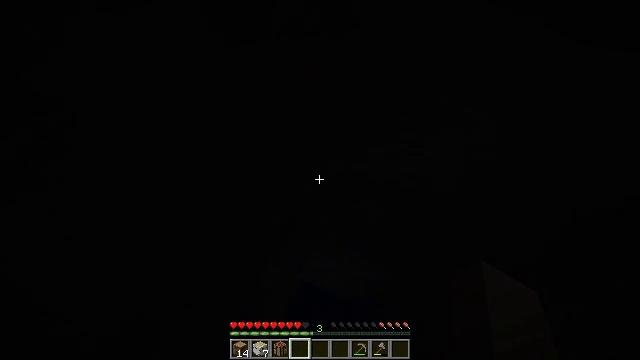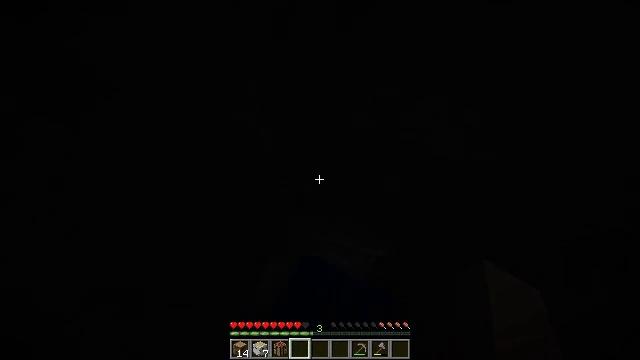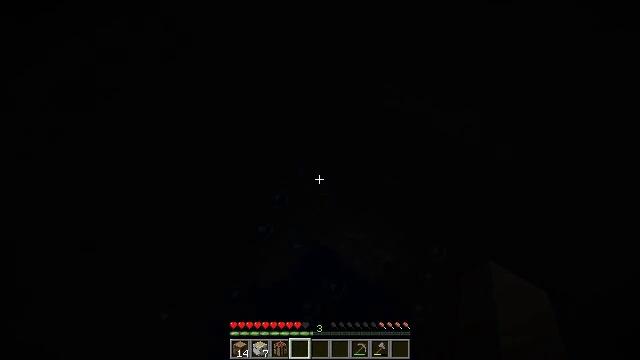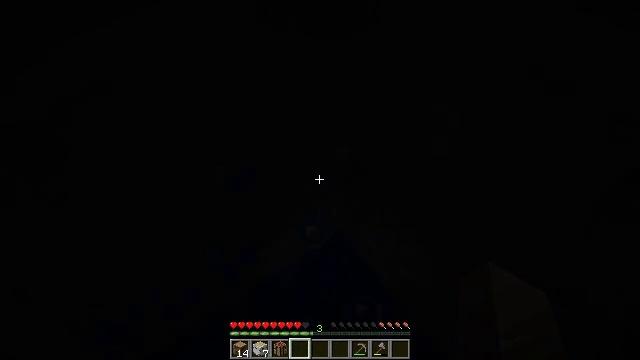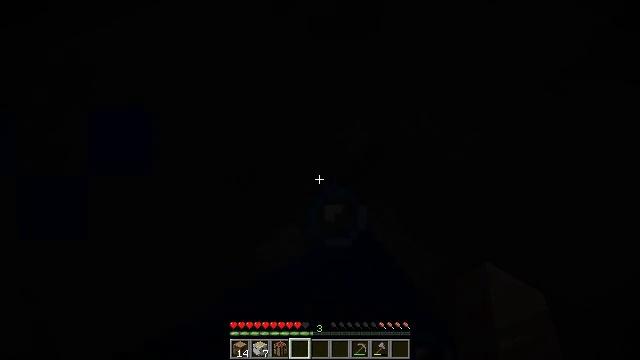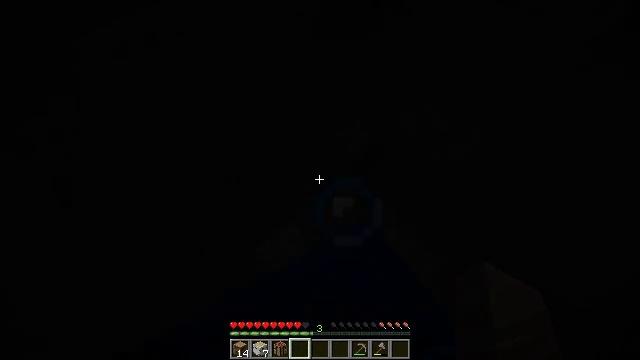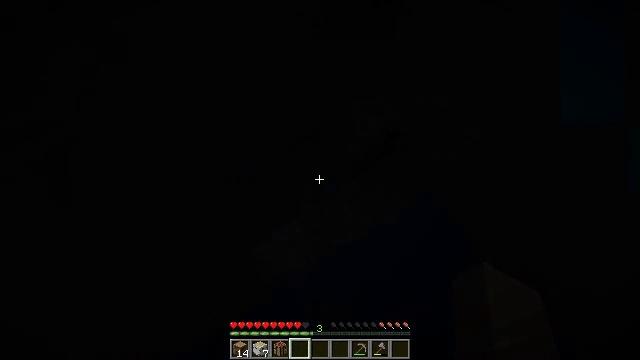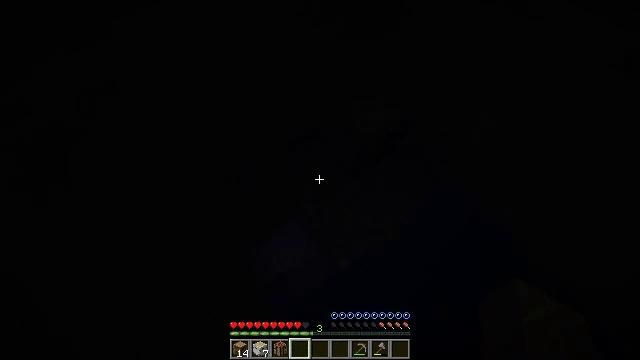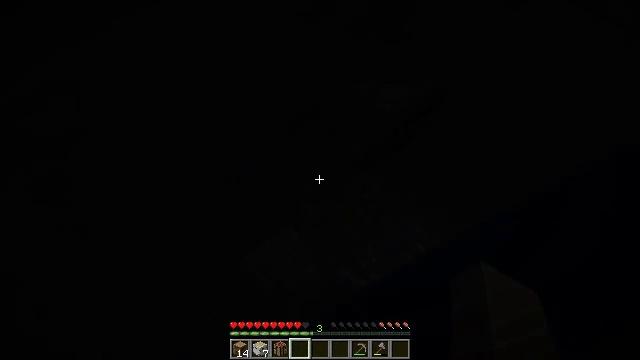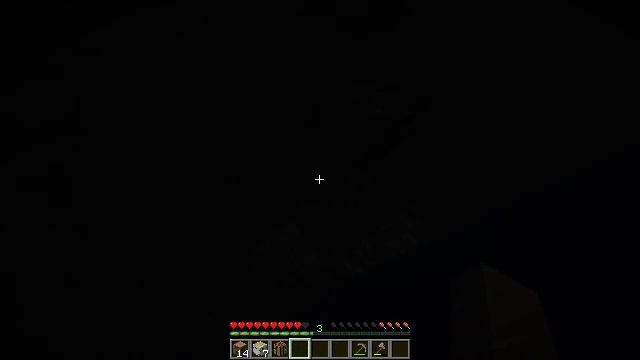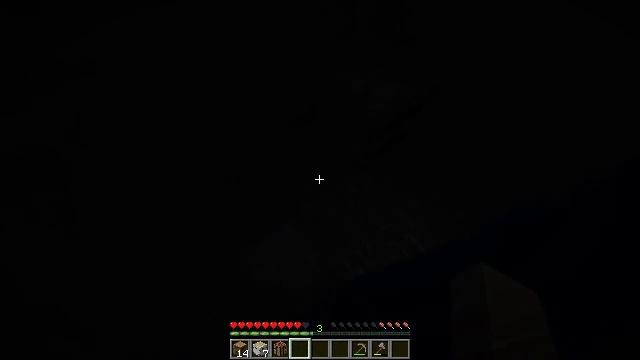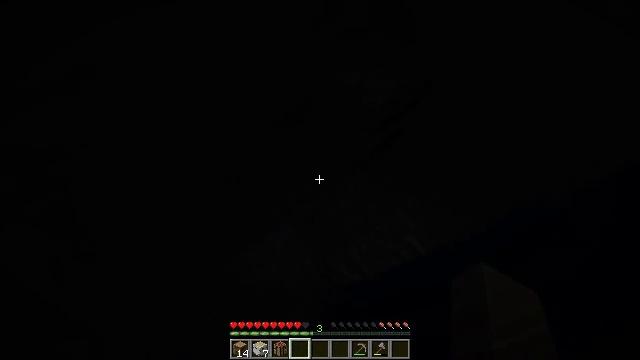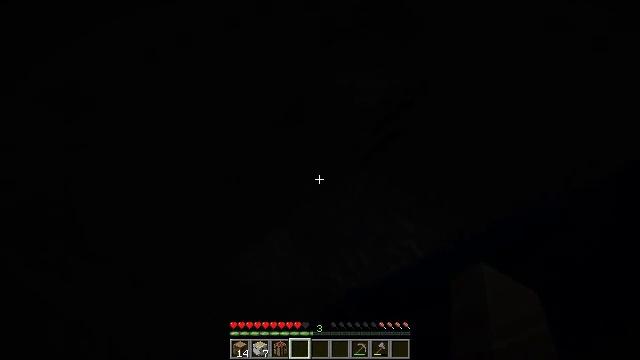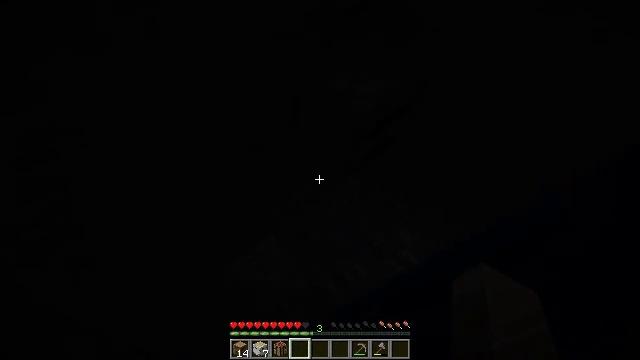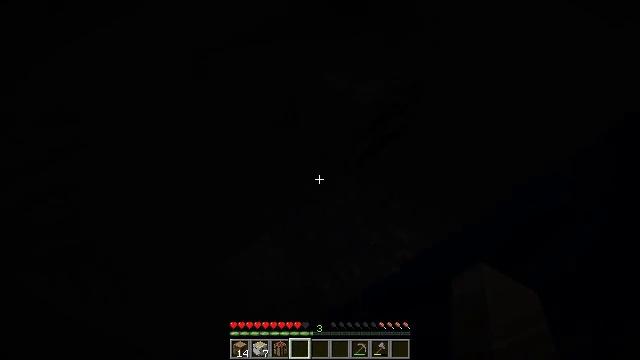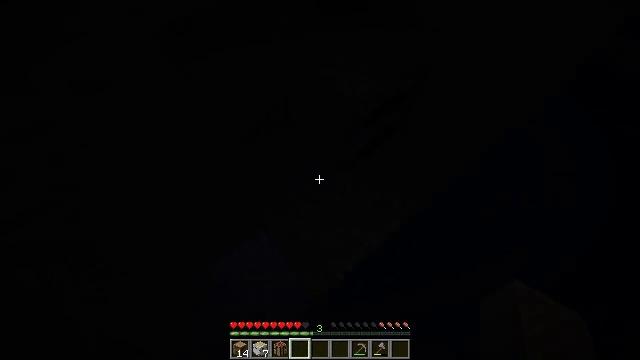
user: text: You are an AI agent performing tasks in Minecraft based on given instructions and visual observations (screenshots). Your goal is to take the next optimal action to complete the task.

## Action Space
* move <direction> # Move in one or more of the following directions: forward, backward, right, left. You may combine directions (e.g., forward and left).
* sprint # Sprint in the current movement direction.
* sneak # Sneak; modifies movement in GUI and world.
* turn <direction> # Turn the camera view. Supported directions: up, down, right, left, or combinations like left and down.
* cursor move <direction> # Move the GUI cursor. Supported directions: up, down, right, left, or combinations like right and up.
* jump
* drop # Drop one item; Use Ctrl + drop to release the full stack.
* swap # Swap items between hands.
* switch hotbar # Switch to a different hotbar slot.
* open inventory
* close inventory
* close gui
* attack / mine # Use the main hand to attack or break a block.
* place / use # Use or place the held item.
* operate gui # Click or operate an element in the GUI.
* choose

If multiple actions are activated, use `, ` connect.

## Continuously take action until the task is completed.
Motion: motion action
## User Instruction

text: craft item air
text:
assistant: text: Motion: move forward, turn left and down
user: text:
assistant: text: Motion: move forward, turn left and down
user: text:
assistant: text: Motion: move left, turn left
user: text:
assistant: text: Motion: move left, turn left
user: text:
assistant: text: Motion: move left
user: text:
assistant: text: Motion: move left
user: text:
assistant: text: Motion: move left
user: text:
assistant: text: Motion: move right
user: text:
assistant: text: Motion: move right, turn right
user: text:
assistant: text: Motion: move right
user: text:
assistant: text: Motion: move right
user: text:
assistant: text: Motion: move right, turn up
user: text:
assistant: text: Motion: move right, turn up
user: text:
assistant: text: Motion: no_op
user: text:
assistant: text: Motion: no_op
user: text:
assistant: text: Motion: no_op
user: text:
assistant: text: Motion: move forward
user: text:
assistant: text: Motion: move forward and move right, turn up
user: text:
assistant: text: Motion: move forward and move right, turn up
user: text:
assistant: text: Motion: move forward and move right, turn up
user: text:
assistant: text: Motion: move forward and move right, turn left and up
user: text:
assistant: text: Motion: move forward and move right, turn left and up
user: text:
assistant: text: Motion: move forward and move right, turn left and up
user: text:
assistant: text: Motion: move forward and move right, turn left and up
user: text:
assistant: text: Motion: move forward and move right, turn left and up
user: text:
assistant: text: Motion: move forward and move right, turn left and up
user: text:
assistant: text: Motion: move forward and move right
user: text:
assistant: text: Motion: move forward and move right
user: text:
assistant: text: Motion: move forward and move right
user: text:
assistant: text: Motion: move forward and move right, turn down, use / place